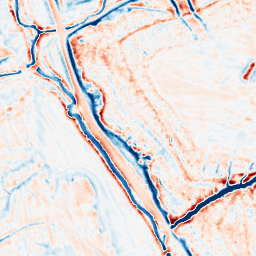
Category: edge_preserving
Decomposition family: bilateral
Decomposition parameters: d: 15
sigma_color: 100
sigma_space: 25
Upsampling method: bicubic
Upsampling parameters: scale: 2
Upsampling scale: 2